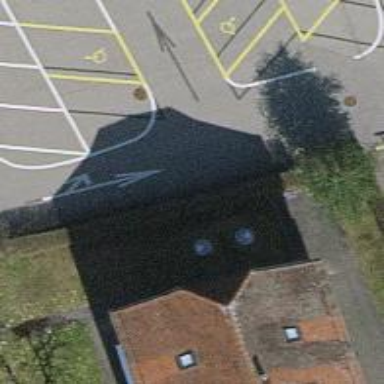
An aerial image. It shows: Parking aisle designated as service road.